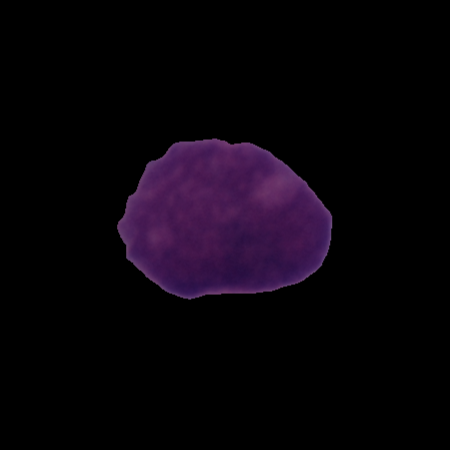
Label: cancer